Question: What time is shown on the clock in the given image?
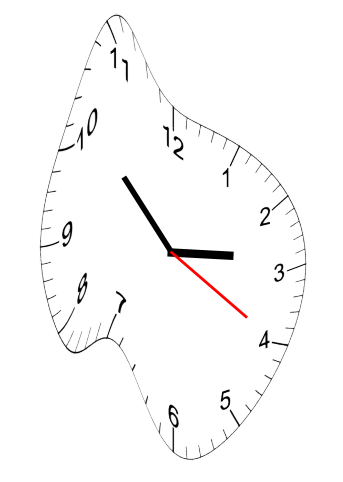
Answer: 02:52:20